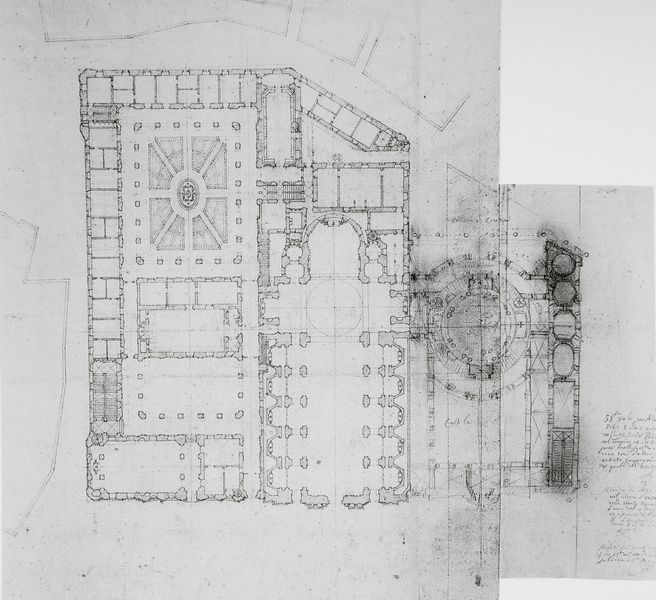
Titel: Entwurf für ein Mausoleum der Pamphilij in S. Maria in Vallicella
Künstler: Francesco Borromini
Standort: Wien
Institution: Graphische Sammlung Albertina
Schlagwörter: weiß, bäume, see, teich, fenster, frankreich, grau, pfeiler, raum, schwarz, skizze, strasse, säule, säulen, zeichnung, zimmer, anlage, gebäude, gras, haus, park, schloss, wand, architektur, barock, kirche, wege, blatt, gotik, brunnen, kreis, rund, bassin, garten, schiffe, schrift, papier, türen, linien, hof, pause, vogelperspektive, kuppel, symmetrie, umriss, foto, gang, tusche, innenhof, umgang, kloster, kreuz, türme, palast, stern, dom, mauerwerk, seite, text, beschriftung, räume, entwurf, tinte, altar, hauptschiff, kathedrale, langhaus, flecken, pergament, mittelschiff, dreischiffig, querhaus, mauern, apsis, treppenhaus, chor, kapelle, beet, beete, klostergarten, plan, verspielt, mausoleum, höfe, bauen, basilika, riss, grundriss, kreuzgang, aufriss, nischen, bauplan, architekt, hofgarten, baptisterium, rondell, zentralbau, barockgarten, raumfolge, rotunde, entwurd, erweiterung, saalkirche, abseiten, kapellen, vierung, gartenanlage, blaupause, bauherr, planung, klosteranlage, säulengänge, gartenkunst, klosterplan, corps de logis, vierungsquadrat, byzanz, sustris, zisterzienser, errichten, balthasar neumann, neumann, corps, st michael, refektorium, absiden, banz, dormitorium, hauskirche, miller, stückelung, säulen+, innenhöre